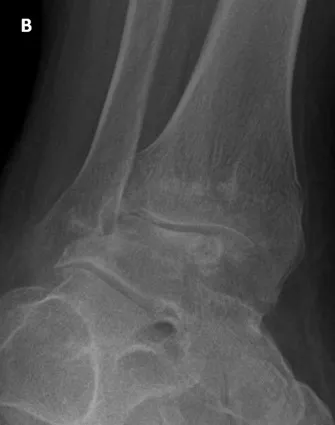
Imaging of gouty joint in an adolescent. (B) Radiographs performed 15 months later show marked joint space loss with persistent talar dome lesion which likely represents an intraosseous tophus.
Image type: radiology (x_ray)